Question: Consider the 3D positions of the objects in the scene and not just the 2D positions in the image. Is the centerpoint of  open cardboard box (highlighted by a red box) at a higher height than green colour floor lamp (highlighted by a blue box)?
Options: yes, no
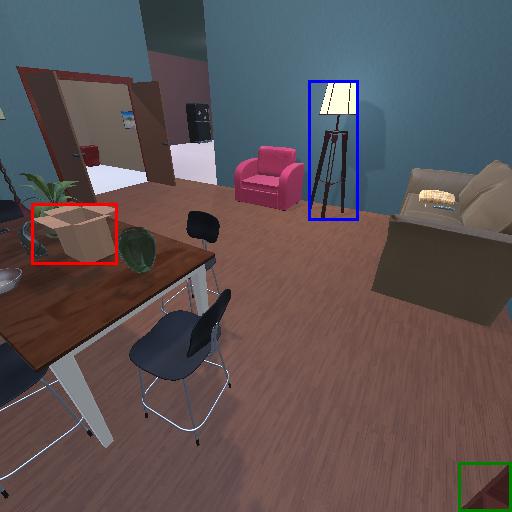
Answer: yes